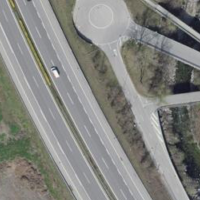
EUNIS habitat code: 57
Species observed at this site:
Phytolacca americana